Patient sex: M
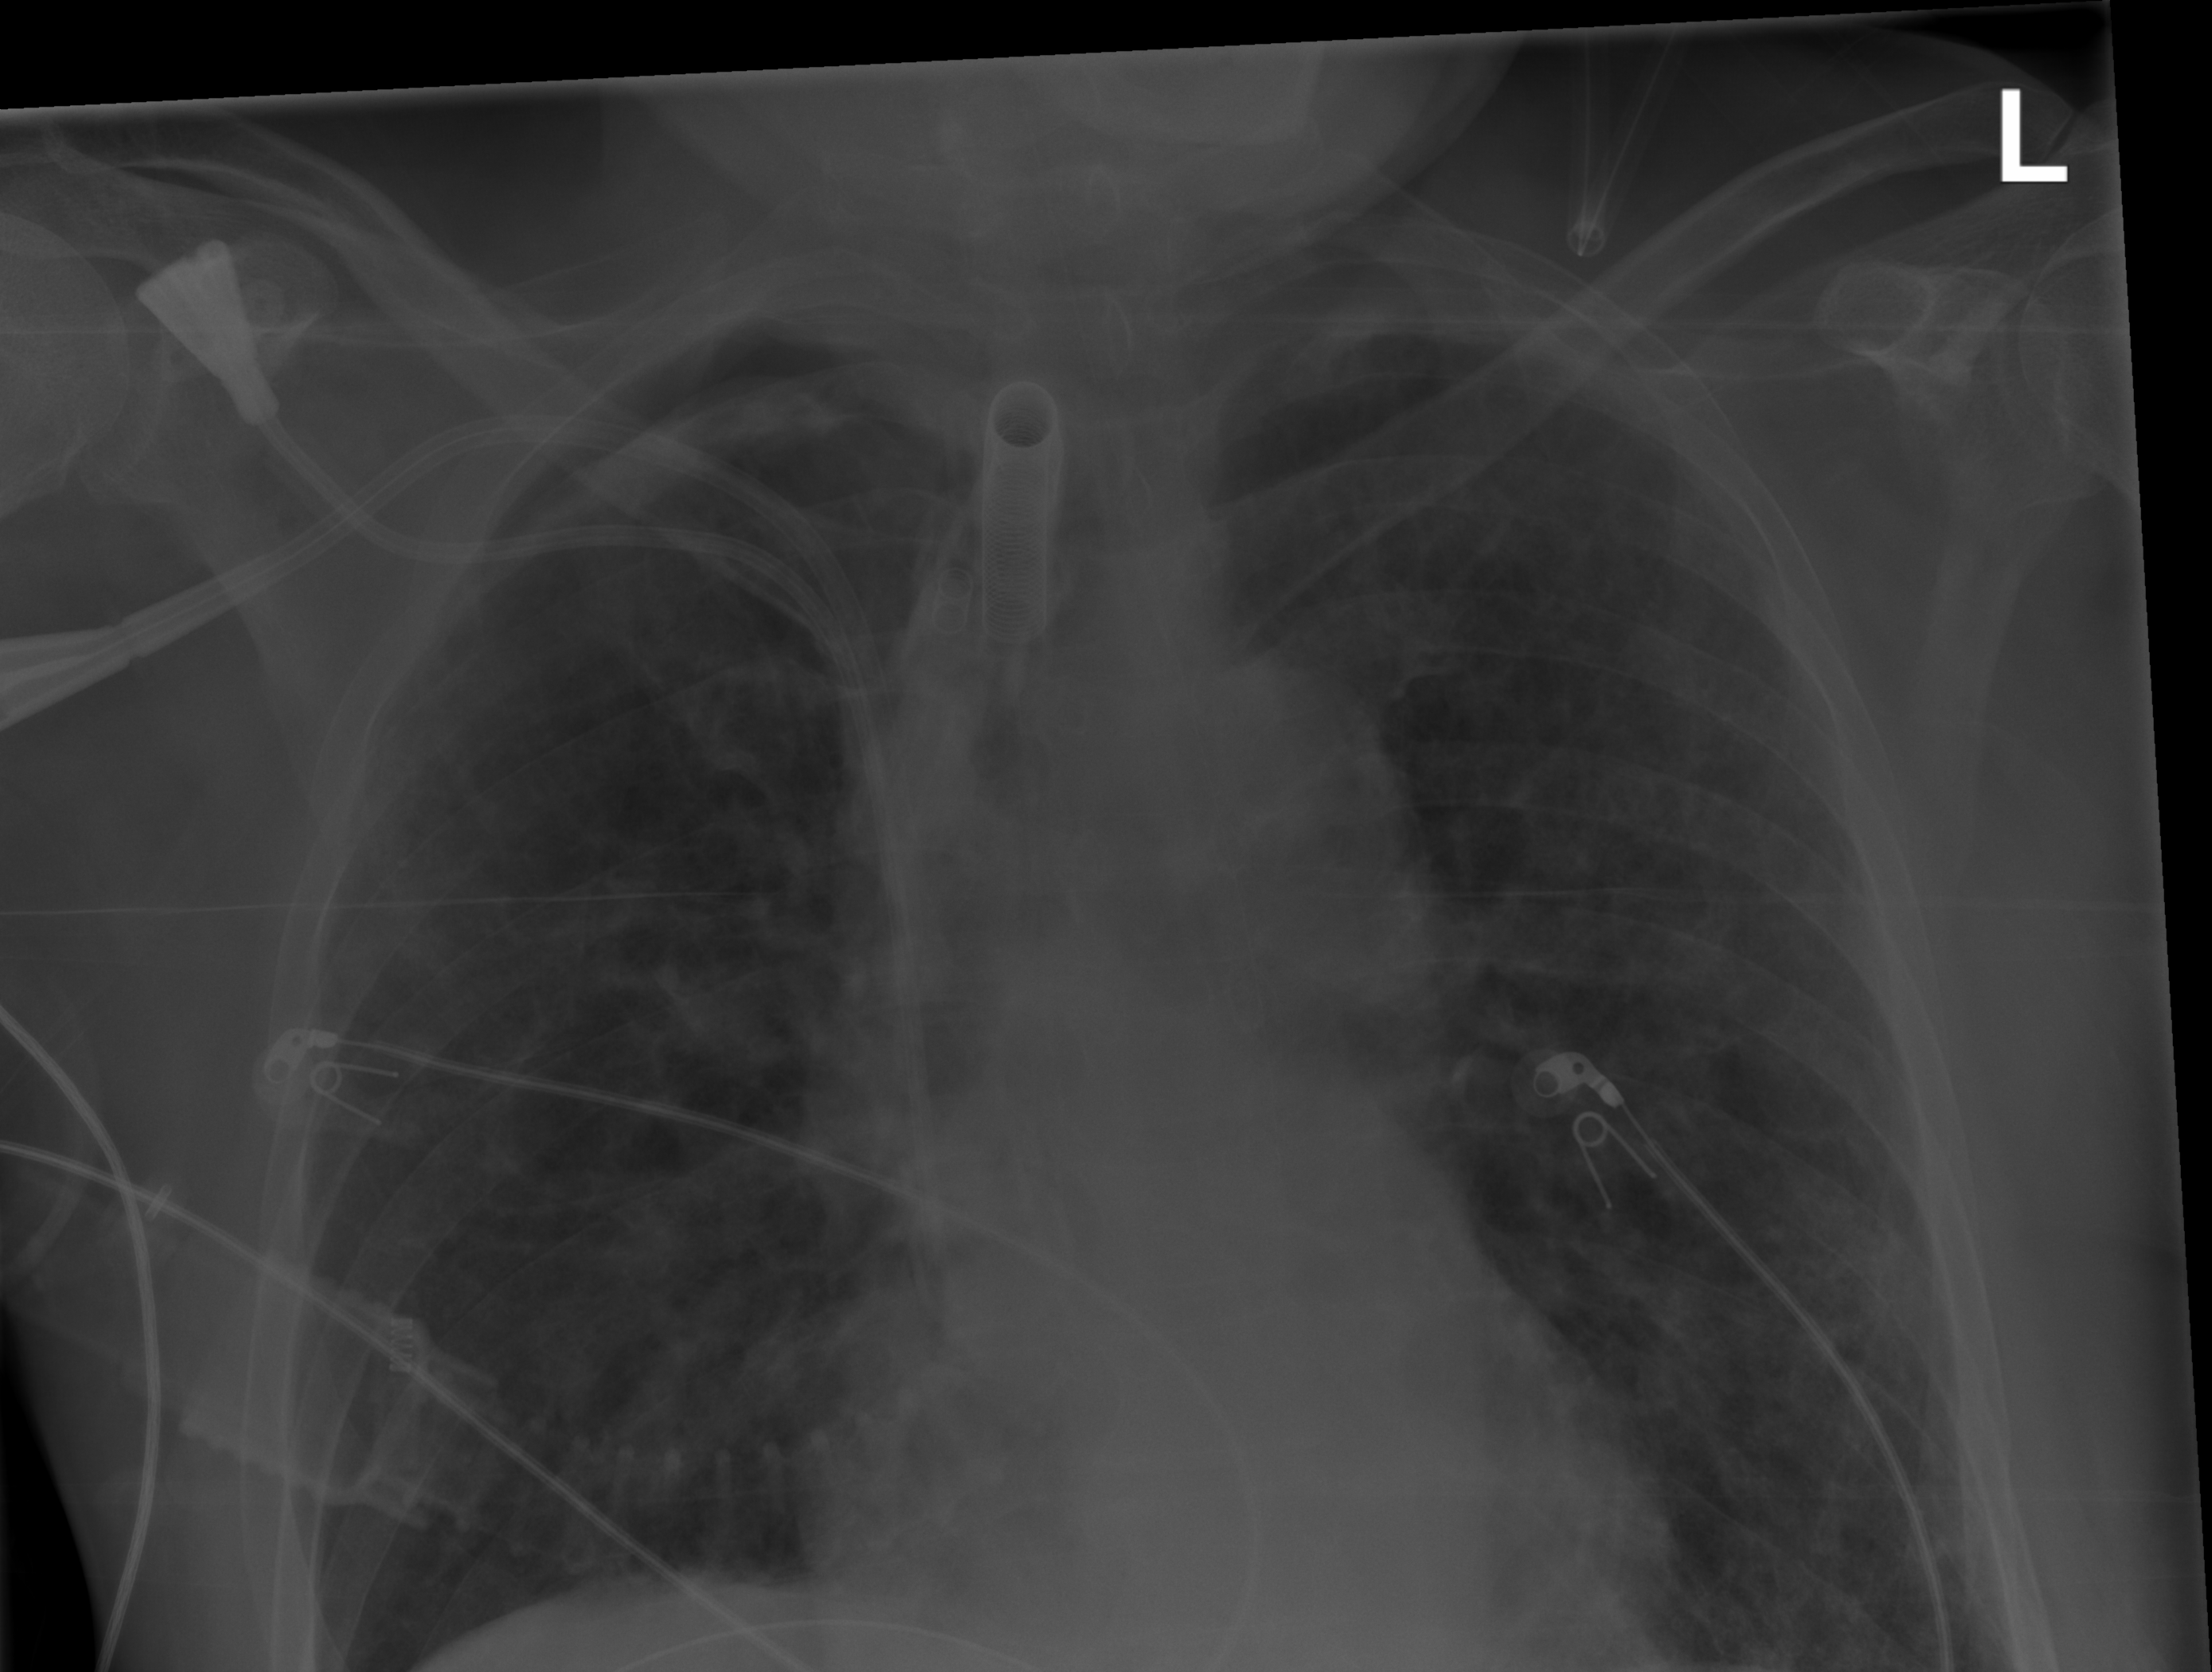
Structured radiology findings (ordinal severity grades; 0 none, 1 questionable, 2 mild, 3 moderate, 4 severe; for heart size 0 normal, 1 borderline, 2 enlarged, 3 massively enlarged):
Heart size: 0
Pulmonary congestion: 0
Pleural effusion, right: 0
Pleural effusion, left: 0
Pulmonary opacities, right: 2
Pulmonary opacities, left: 2
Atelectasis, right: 2
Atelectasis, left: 2